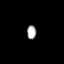
Tissue: prostate
Cell type: T cells
Senescence score: 0.7159
Nuclear area (px): 126
Mean DAPI intensity: 173.627